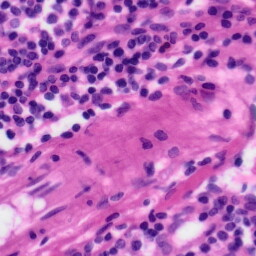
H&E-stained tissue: Tonsil